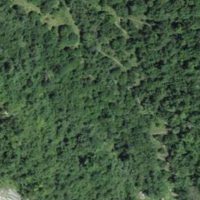
EUNIS habitat code: 23
Species observed at this site:
Campanula glomerata